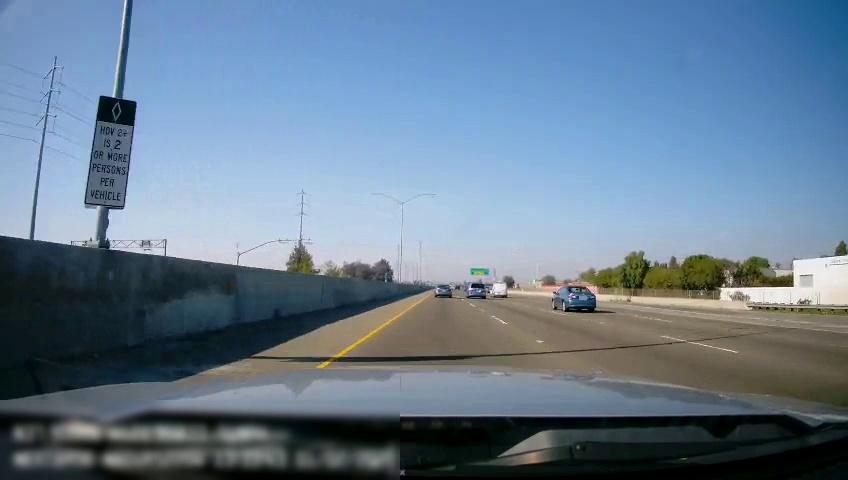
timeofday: Day
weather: Sunny
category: Drivable Space
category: Vehicles | Car
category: Vehicles | Truck
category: Vehicles | SUV
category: Vehicles | Car
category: Lanes | Current Lane
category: Lanes | Current Lane
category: Lanes | Alternate Lane
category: Lanes | Alternate Lane
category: Lanes | Alternate Lane
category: Lanes | Alternate Lane
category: Traffic | Signs